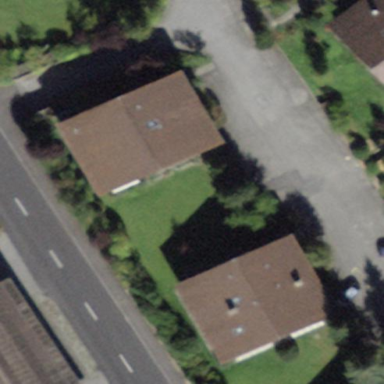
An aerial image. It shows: Residential building.